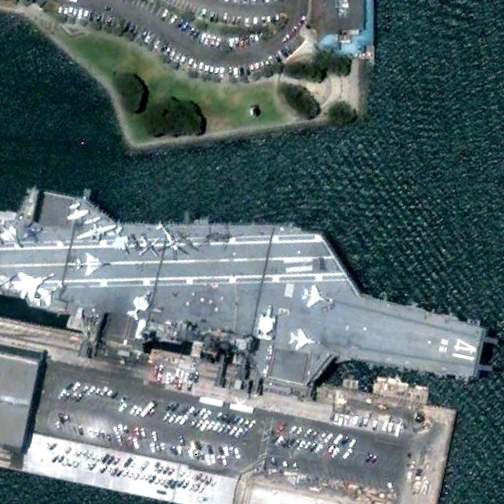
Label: Midway-class_aircraft_carrier